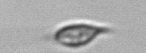
Label: Chrysochromulina